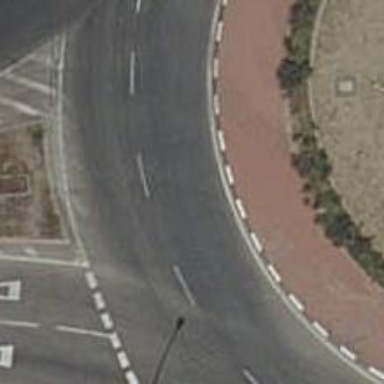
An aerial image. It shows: Secondary road leading to roundabout.